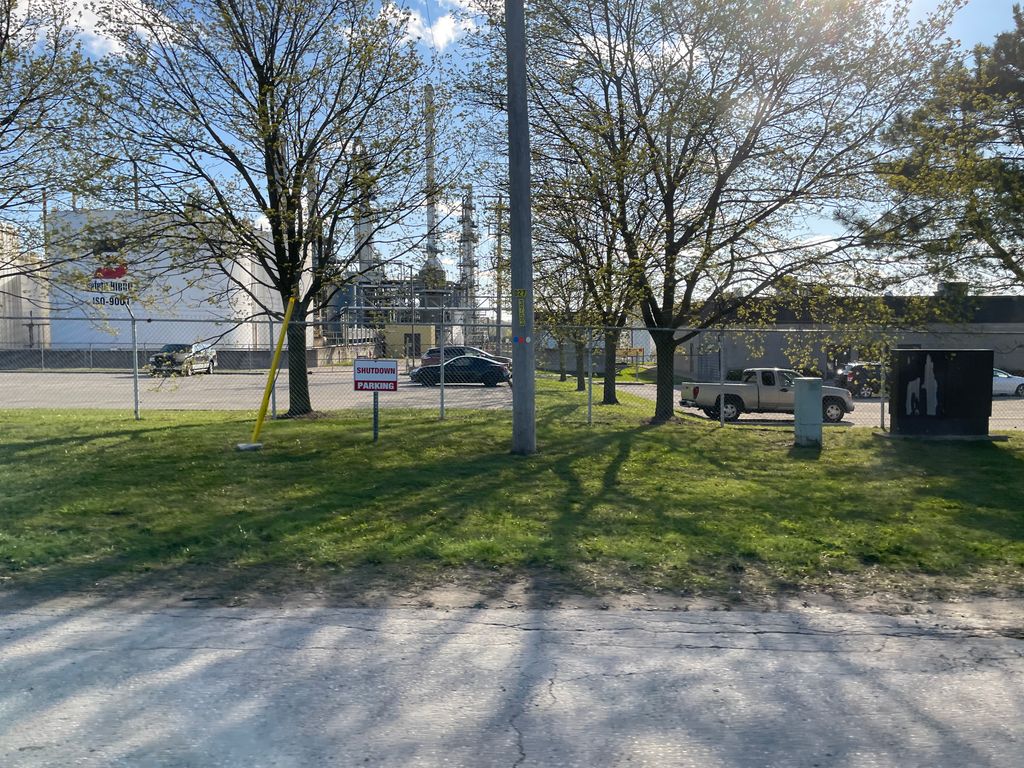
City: kitchener-waterloo